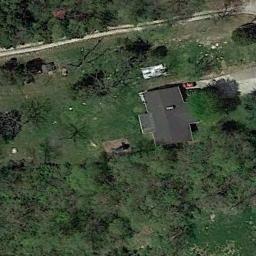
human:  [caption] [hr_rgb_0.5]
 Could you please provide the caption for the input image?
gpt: There are many trees beside the sparse residential .

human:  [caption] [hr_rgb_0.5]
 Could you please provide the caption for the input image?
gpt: There are several houses on one side of the highway .

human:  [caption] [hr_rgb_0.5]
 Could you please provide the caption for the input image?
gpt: In a sparse residential area there is a gray house and many green trees, And a road .

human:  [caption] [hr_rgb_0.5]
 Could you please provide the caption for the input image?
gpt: The sparse residential is on the grass next to some trees .

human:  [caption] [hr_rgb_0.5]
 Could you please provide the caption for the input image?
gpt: A sparse residential area with many green trees and a black building .